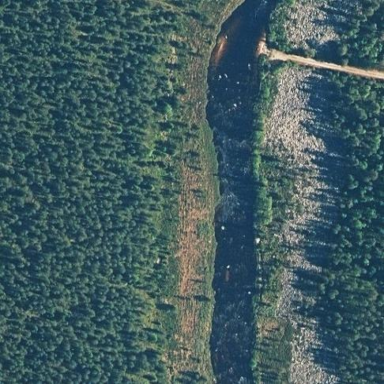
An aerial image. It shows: River with rapids flowing through it.